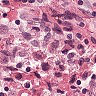
Metastatic tissue present: no